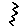
Label: zigzag